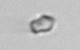
Label: Heterocapsa_rotundata